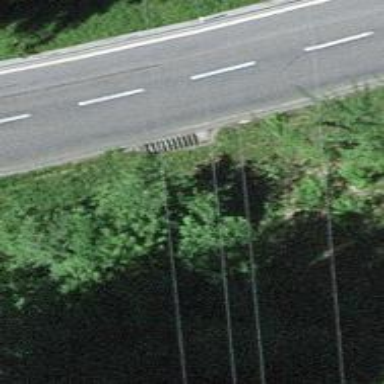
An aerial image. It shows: Set of steps on the road.